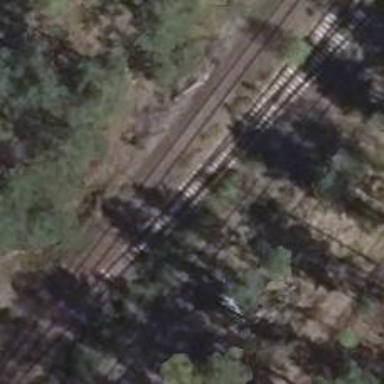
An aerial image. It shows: Railway switch with the turnout on the left side.